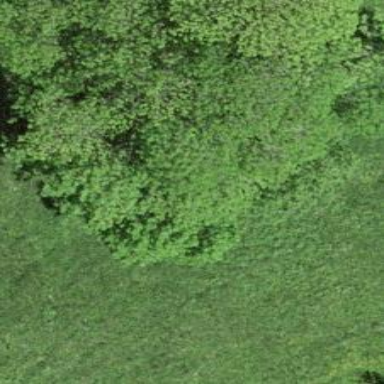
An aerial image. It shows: Forest area.